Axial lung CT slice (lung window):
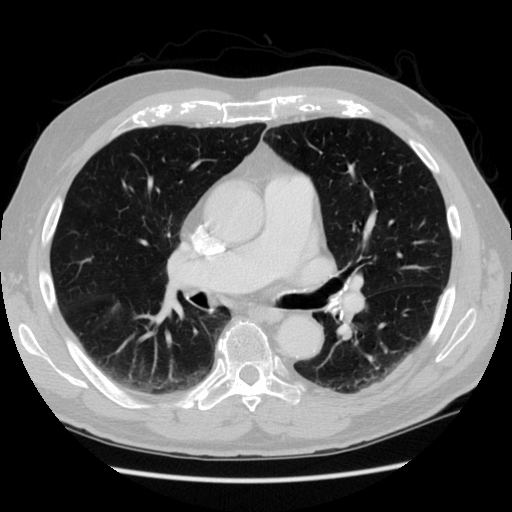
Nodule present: no